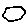
Label: hexagon